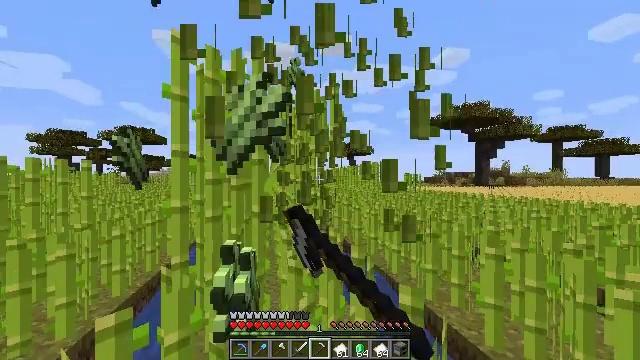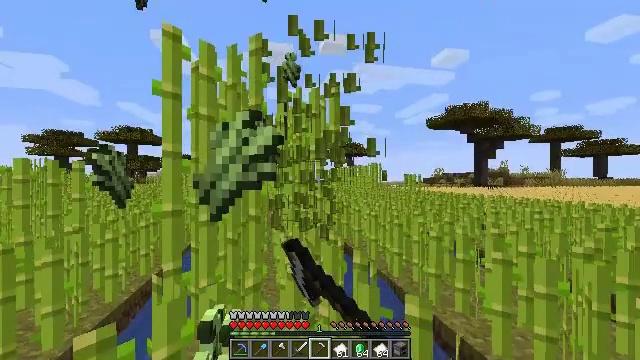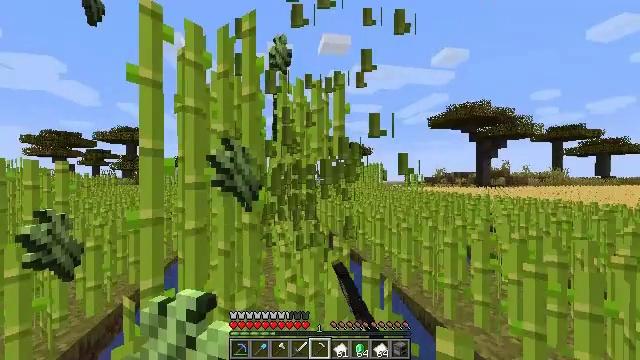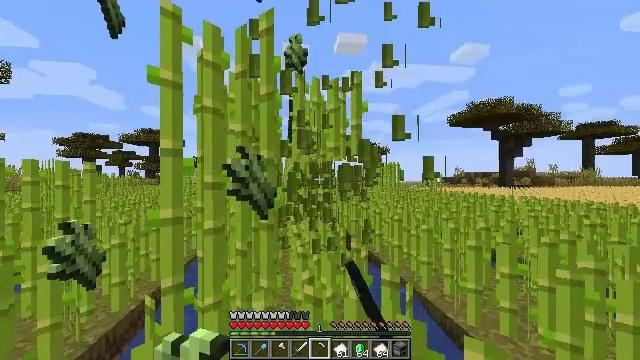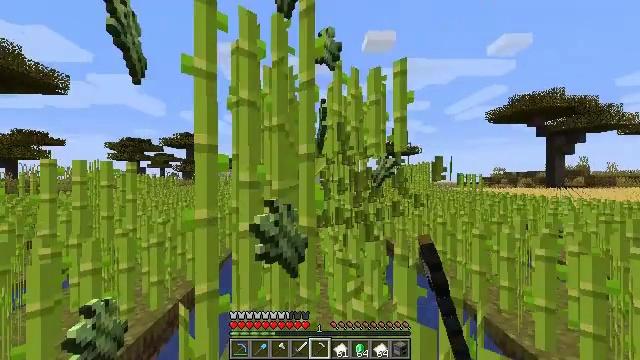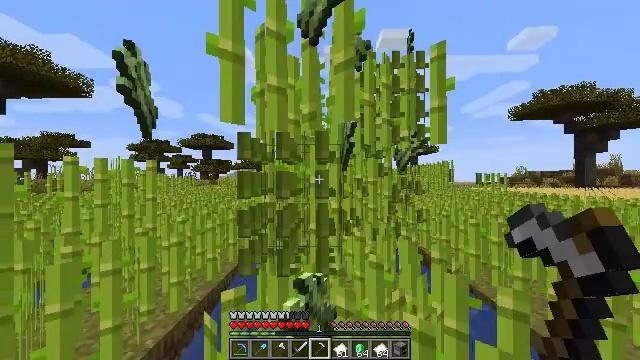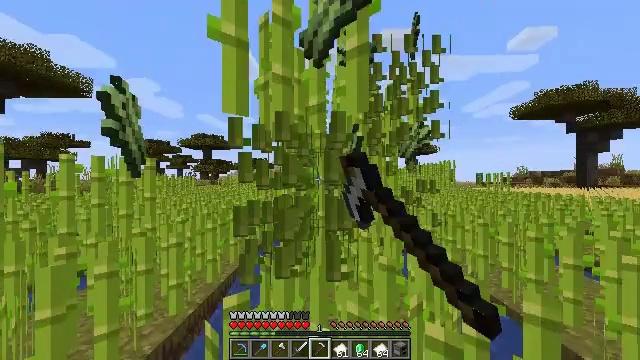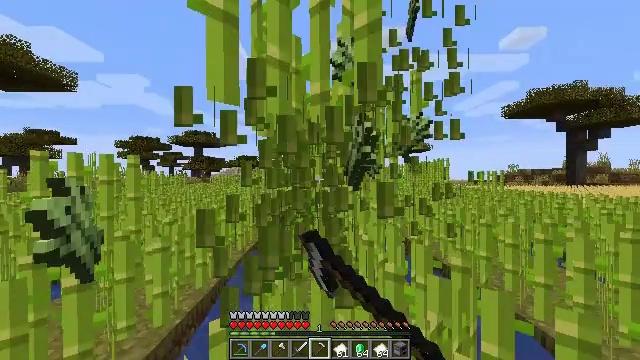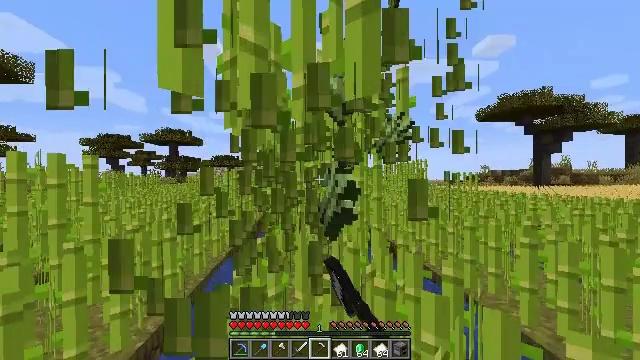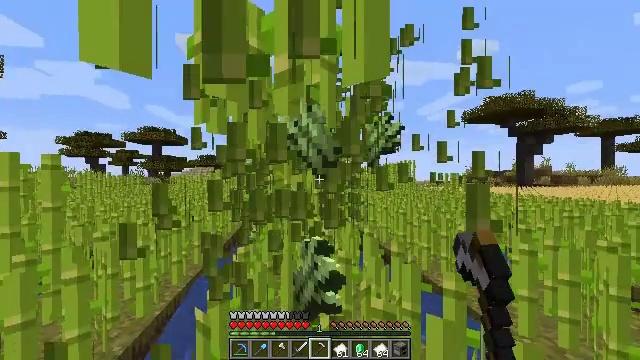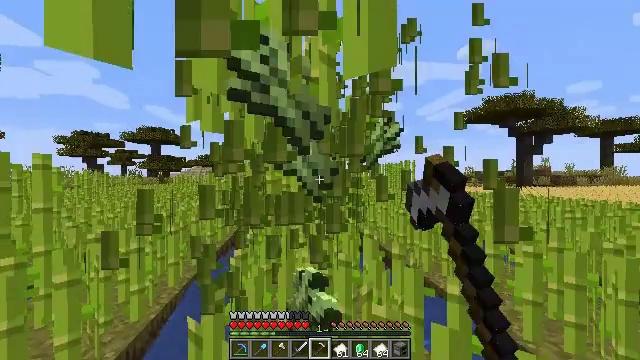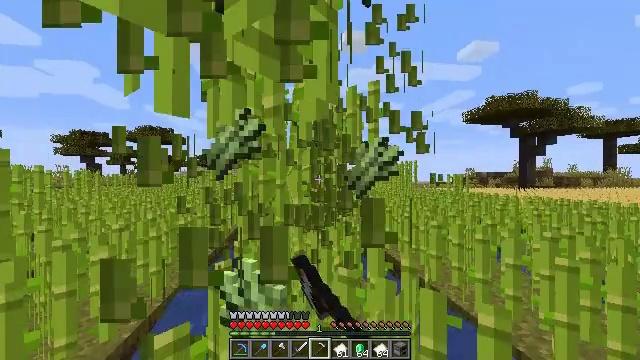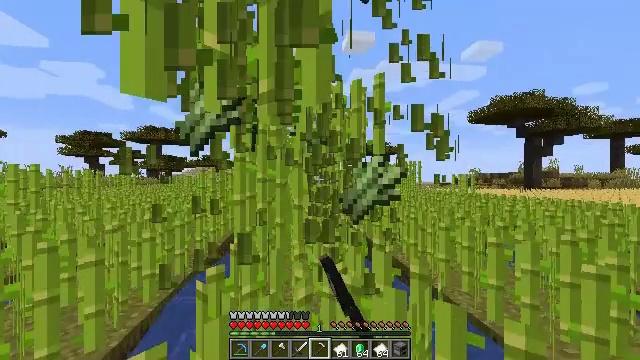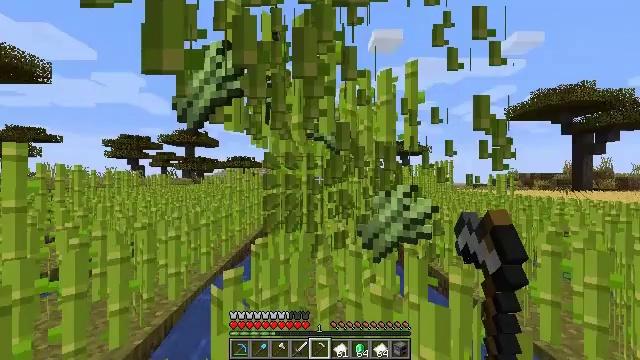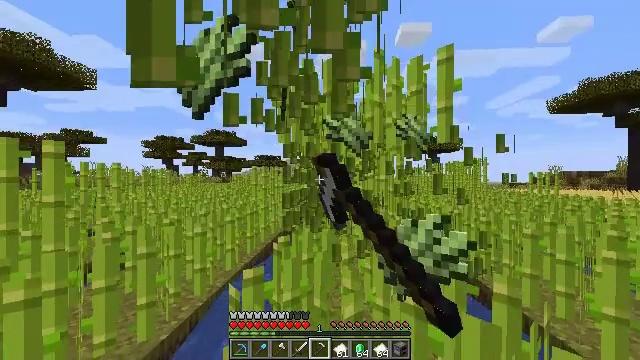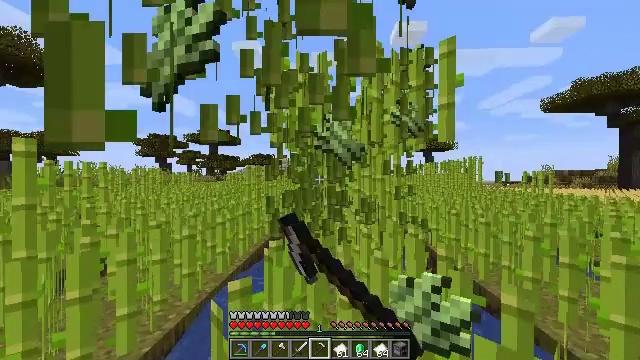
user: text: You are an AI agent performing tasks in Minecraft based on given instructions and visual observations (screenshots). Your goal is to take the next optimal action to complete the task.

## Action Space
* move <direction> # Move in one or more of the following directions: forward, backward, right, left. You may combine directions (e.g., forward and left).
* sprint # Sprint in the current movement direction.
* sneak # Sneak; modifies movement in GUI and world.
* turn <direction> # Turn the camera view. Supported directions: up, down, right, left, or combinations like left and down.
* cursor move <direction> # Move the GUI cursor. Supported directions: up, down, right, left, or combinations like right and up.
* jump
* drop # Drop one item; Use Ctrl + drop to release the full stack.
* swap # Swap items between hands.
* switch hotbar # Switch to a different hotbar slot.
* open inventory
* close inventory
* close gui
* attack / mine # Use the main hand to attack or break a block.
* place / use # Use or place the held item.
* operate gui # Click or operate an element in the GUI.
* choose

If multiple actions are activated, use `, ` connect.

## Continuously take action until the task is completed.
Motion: motion action
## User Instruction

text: Break the sugar cane.
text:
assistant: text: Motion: move forward, attack / mine
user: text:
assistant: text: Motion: move forward, attack / mine
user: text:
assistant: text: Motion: move forward and move left, turn left, attack / mine
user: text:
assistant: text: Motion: move forward and move left, turn left, attack / mine
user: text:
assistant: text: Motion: move forward and move left, turn left, attack / mine
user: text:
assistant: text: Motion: move forward, attack / mine
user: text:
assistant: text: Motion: move forward, turn right, attack / mine
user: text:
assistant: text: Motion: move forward, turn right, attack / mine
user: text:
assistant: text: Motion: move forward, turn right, attack / mine
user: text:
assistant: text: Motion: move forward, attack / mine
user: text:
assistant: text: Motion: move forward, attack / mine
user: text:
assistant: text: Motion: move forward, attack / mine
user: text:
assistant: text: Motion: move forward, turn left, attack / mine
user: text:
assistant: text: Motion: move forward, turn left, attack / mine
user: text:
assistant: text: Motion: move forward, turn right, attack / mine
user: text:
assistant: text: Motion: move forward, turn right, attack / mine
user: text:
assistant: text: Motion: move forward, turn right, attack / mine
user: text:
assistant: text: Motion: move forward, turn right, attack / mine
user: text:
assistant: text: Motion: move forward, attack / mine
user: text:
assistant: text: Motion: move forward, attack / mine
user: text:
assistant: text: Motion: move forward, attack / mine
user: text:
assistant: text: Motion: move forward, turn left, attack / mine
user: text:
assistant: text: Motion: move forward, turn left, attack / mine
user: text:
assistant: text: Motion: move forward, turn left, attack / mine
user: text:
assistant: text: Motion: move forward, attack / mine
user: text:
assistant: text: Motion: move forward, turn right, attack / mine
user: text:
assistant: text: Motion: move forward, turn right, attack / mine
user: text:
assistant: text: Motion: move forward, turn right, attack / mine
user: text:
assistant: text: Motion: move forward, attack / mine
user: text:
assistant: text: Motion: move forward, attack / mine